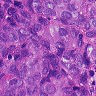
Metastatic tissue present: yes